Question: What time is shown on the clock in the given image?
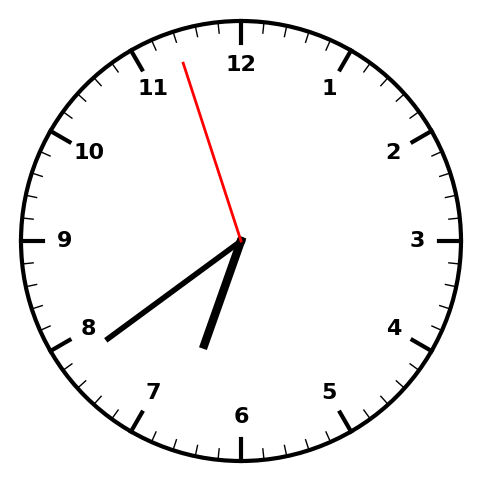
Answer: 06:38:57